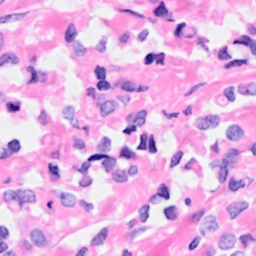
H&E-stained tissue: Breast